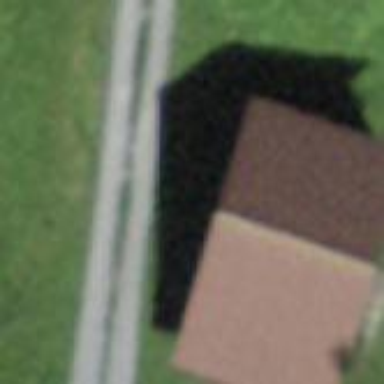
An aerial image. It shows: Rural barn.